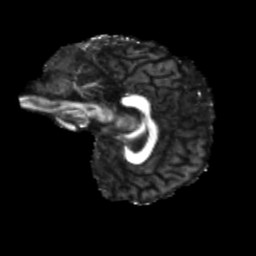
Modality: FA
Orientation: sagittal
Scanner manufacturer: siemens
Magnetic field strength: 3 T
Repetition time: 4 s
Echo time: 0.0594 s